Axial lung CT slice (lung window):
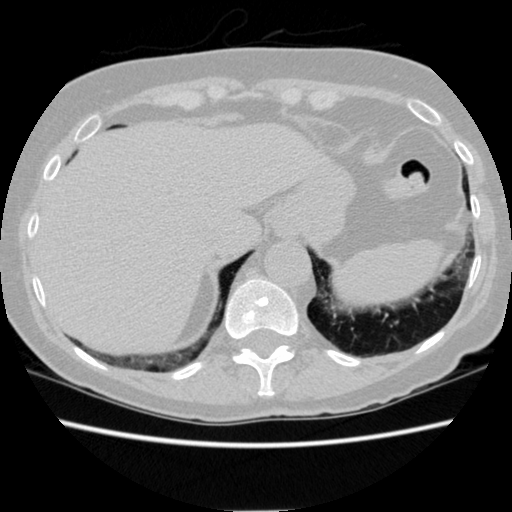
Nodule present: no